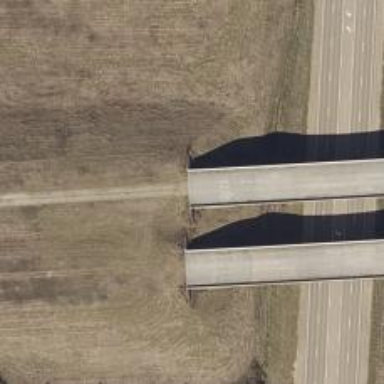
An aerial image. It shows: Bridge.